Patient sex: M
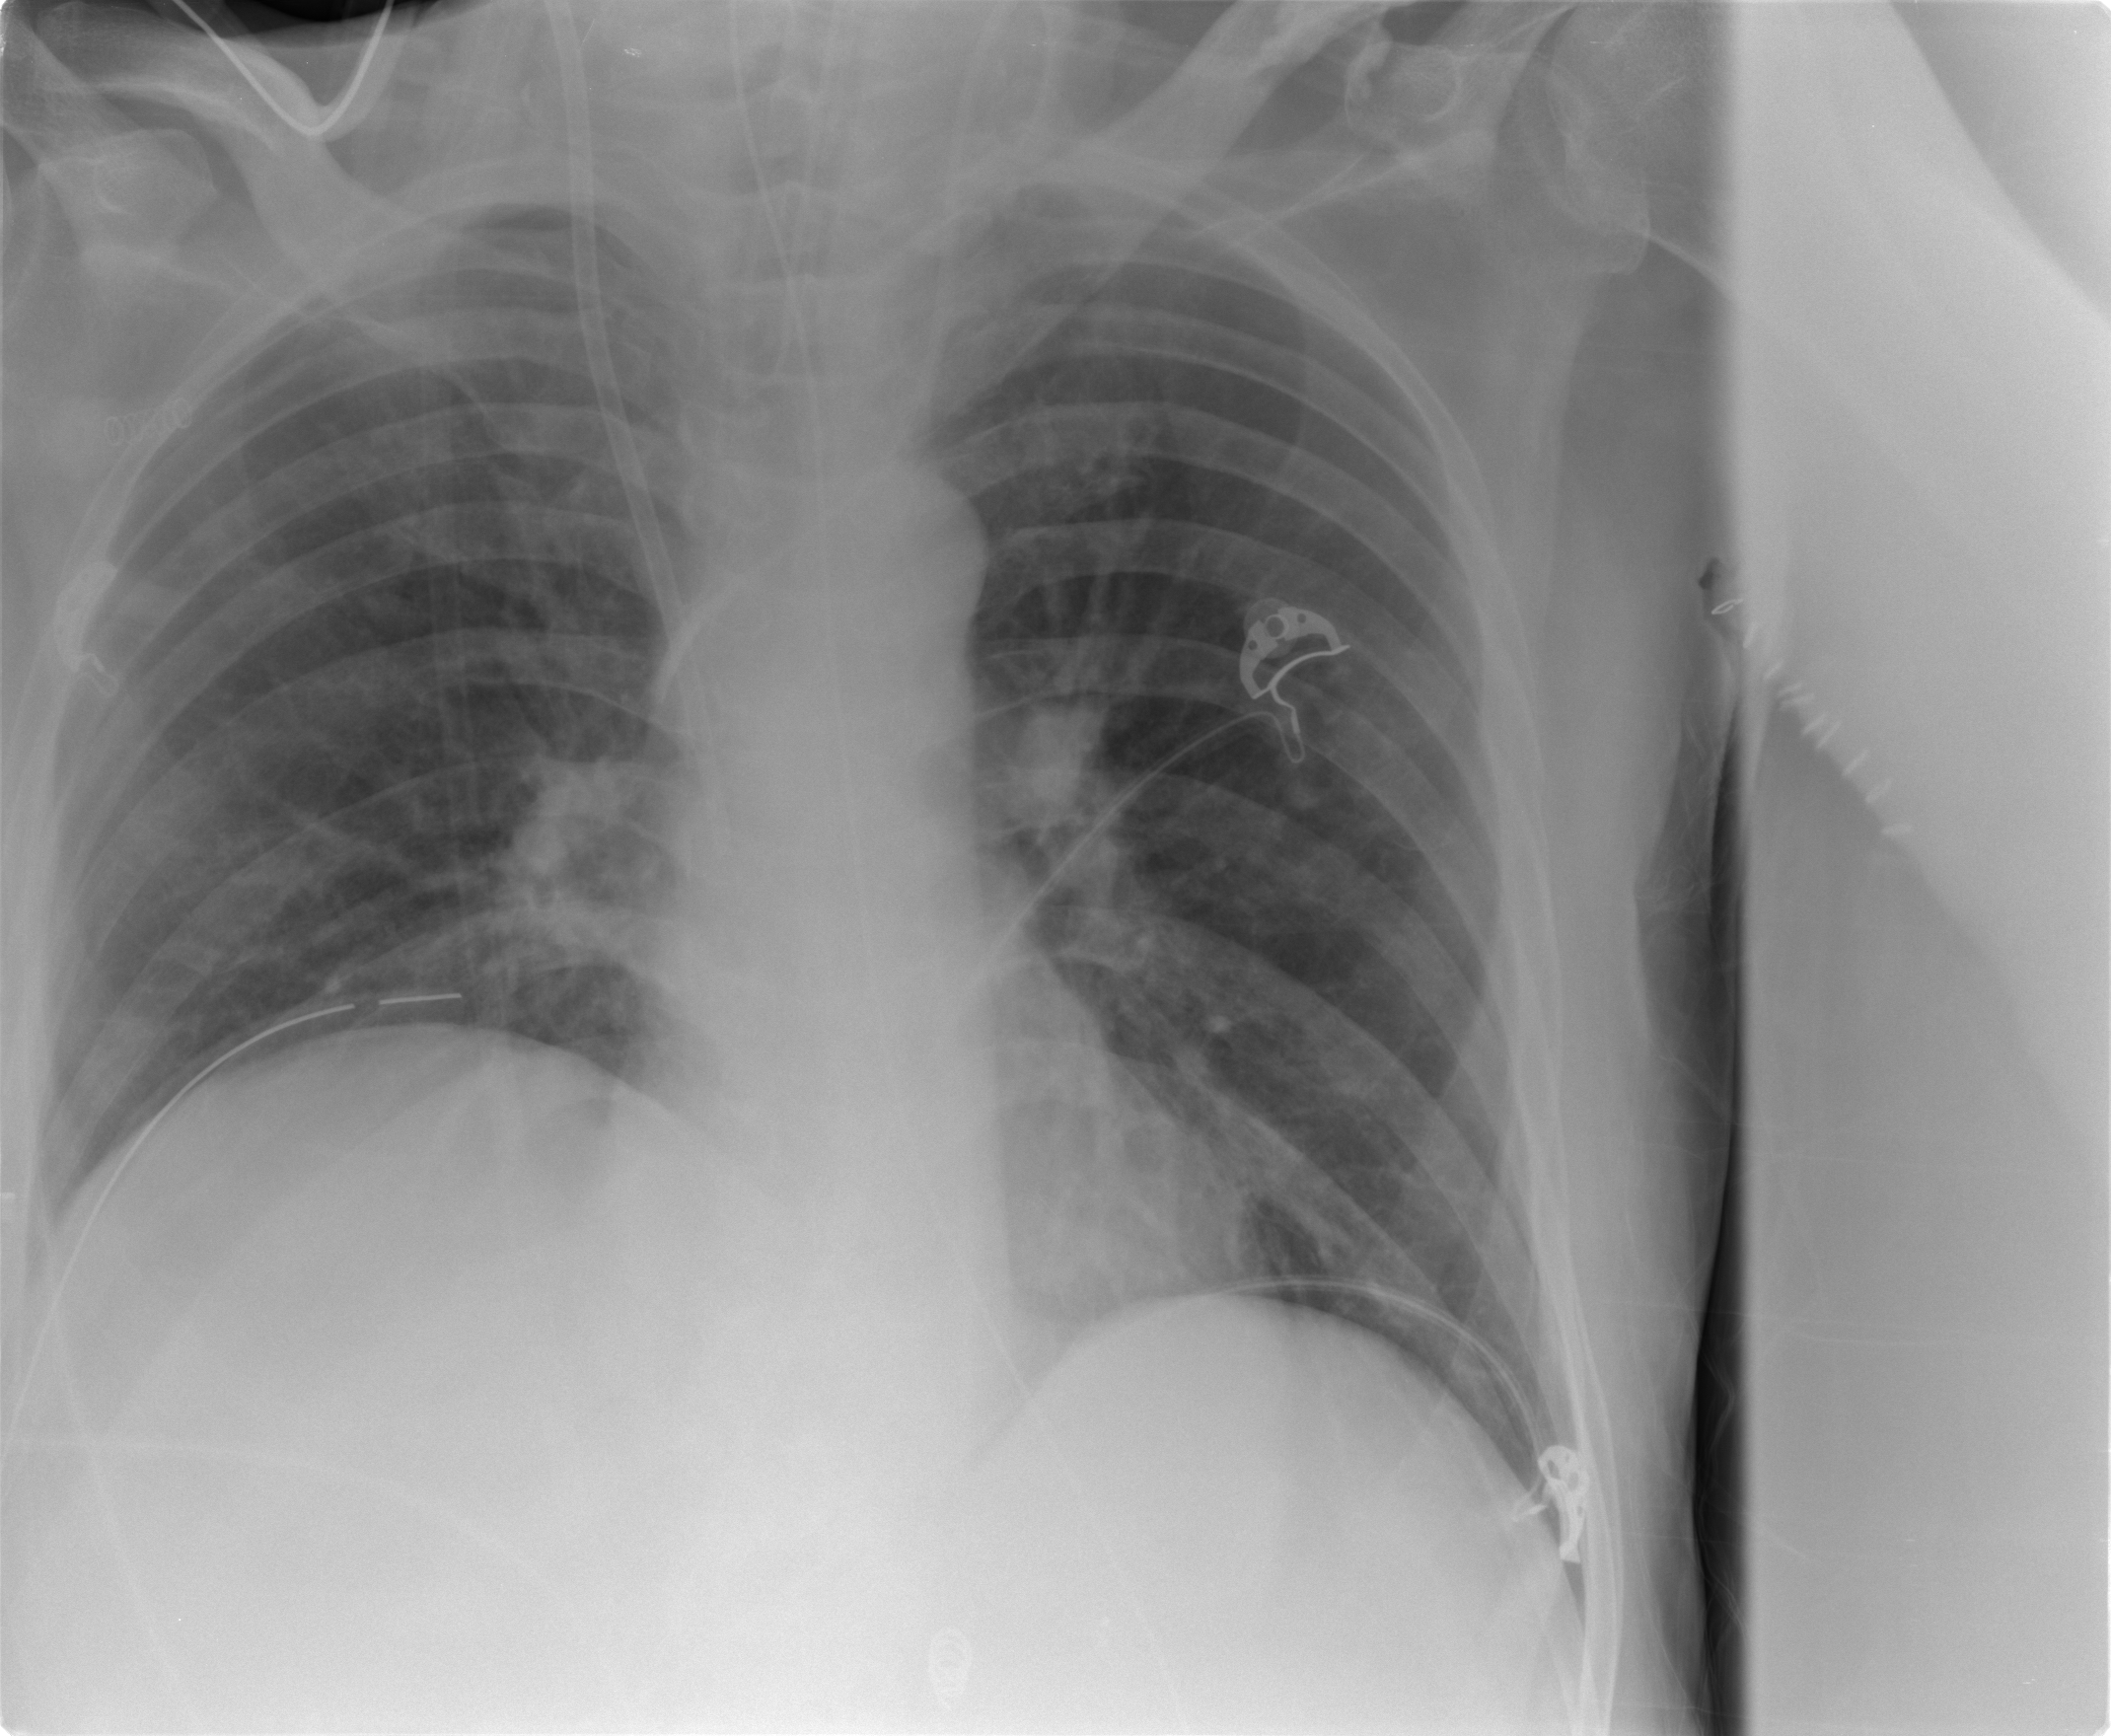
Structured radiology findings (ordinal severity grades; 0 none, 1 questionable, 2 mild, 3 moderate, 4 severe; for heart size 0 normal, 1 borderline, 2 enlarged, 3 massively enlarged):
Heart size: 0
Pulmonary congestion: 2
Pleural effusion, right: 0
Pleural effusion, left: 0
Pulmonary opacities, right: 2
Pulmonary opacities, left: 2
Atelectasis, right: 2
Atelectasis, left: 2